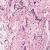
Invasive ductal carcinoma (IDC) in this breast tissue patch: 0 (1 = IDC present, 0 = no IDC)